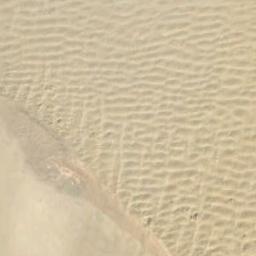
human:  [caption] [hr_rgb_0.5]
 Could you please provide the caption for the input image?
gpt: The desert is smooth and wavy on one side .

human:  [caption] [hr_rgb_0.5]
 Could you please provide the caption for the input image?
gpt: There are some bare rocks in this desert .

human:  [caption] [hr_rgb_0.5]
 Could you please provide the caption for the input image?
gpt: The desert has yellow sand and some sand ripples .

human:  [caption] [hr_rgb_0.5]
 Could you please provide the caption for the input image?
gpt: The desert is full of white sand .

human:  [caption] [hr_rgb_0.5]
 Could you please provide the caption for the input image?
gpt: A yellow sandy desert with patterned stripes .